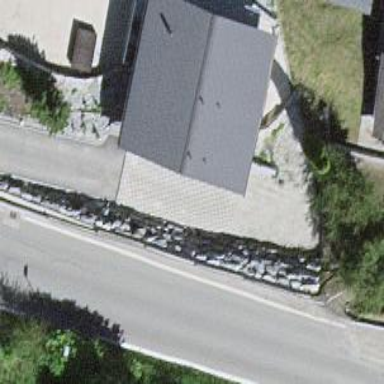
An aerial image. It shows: Simple and straightforward house.